Question: Can anyone please tell me how to add background image to a button in SWT? I need something like in the attachment.

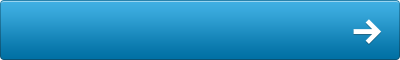
Answer: Alright, 'Button' isn't the best starting point if you basically want to a completely different type of button. You can however, create your own widget using <URL> tutorial. I wrote an example here:
'''
public class ImageButton extends Composite
{
private Color textColor;
private Image image;
private String text;
private int width;
private int height;
public ImageButton(Composite parent, int style)
{
super(parent, style);
textColor = Display.getDefault().getSystemColor(SWT.COLOR_WHITE);
/* Add dispose listener for the image */
addListener(SWT.Dispose, new Listener()
{
@Override
public void handleEvent(Event arg0)
{
if (image != null)
image.dispose();
}
});
/* Add custom paint listener that paints the stars */
addListener(SWT.Paint, new Listener()
{
@Override
public void handleEvent(Event e)
{
paintControl(e);
}
});
/* Listen for click events */
addListener(SWT.MouseDown, new Listener()
{
@Override
public void handleEvent(Event arg0)
{
System.out.println("Click");
}
});
}
private void paintControl(Event event)
{
GC gc = event.gc;
if (image != null)
{
gc.drawImage(image, 1, 1);
Point textSize = gc.textExtent(text);
gc.setForeground(textColor);
gc.drawText(text, (width - textSize.x) / 2 + 1, (height - textSize.y) / 2 + 1, true);
}
}
public void setImage(Image image)
{
this.image = new Image(Display.getDefault(), image, SWT.IMAGE_COPY);
width = image.getBounds().width;
height = image.getBounds().height;
redraw();
}
public void setText(String text)
{
this.text = text;
redraw();
}
@Override
public Point computeSize(int wHint, int hHint, boolean changed)
{
int overallWidth = width;
int overallHeight = height;
/* Consider hints */
if (wHint != SWT.DEFAULT && wHint < overallWidth)
overallWidth = wHint;
if (hHint != SWT.DEFAULT && hHint < overallHeight)
overallHeight = hHint;
/* Return computed dimensions plus border */
return new Point(overallWidth + 2, overallHeight + 2);
}
public static void main(String[] args)
{
Display display = Display.getDefault();
Shell shell = new Shell(display);
shell.setLayout(new GridLayout(1, false));
ImageButton button = new ImageButton(shell, SWT.NONE);
button.setImage(new Image(display, "button.png"));
button.setText("Button");
shell.pack();
shell.open();
while (!shell.isDisposed())
{
if (!display.readAndDispatch())
display.sleep();
}
display.dispose();
}
}
'''
Looks like this:

---
Of course you'd have to take care of different states like 'pressed', 'hover' and so on.